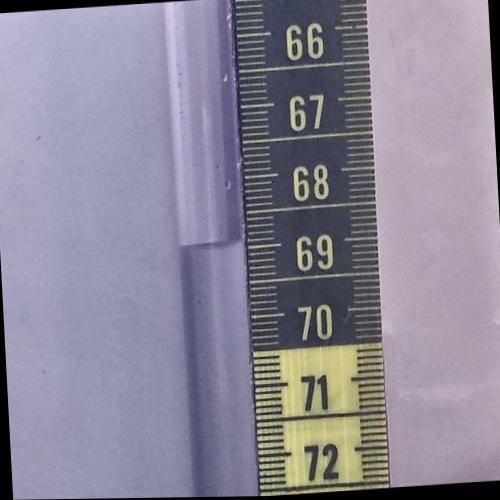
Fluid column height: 68.9 cm